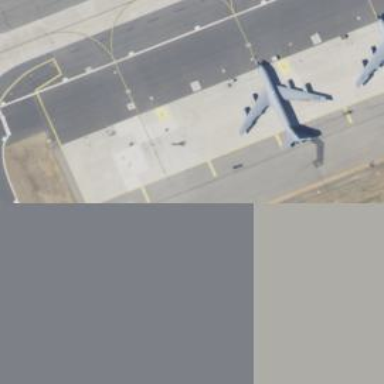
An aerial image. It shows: Image of taxiway at airport.